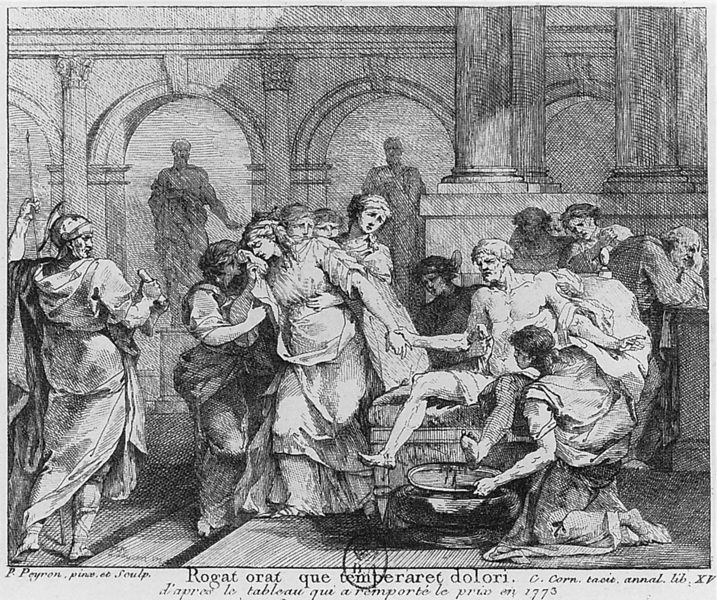
Titel: Tod des Seneca
Künstler: Jean- Francois- Pierre Peyron
Institution: Paris, Bibliothèque Nationale
Schlagwörter: fuß, hand, mann, weiß, frauen, menschen, stadt, braun, frau, grau, männer, schwarz, zeichnung, diener, schüssel, tod, trauer, gelehrte, kirche, gewänder, mutter, statue, füße, schrift, bogen, graphik, lanze, soldaten, bett, knie, waschen, weinen, druck, radierung, text, knien, soldat, bleistift, wanne, statuen, schmerz, rundbögen, schriftrolle, tempel, taufe, mäner, latein, sokrates, fusswaschung